The plot is a time-scale (wavelet) decomposition of a bearing vibration signal. Diagnose the bearing from this image, choosing from: normal, inner_race, outer_race, ball.
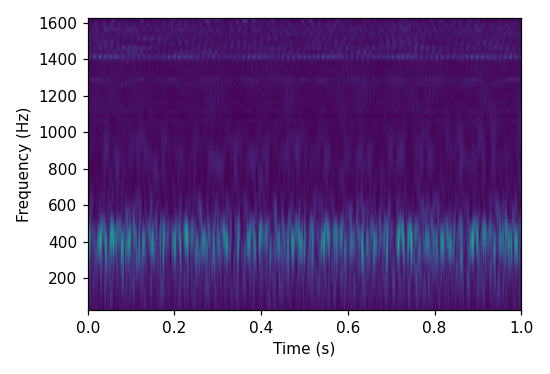
Answer: ball